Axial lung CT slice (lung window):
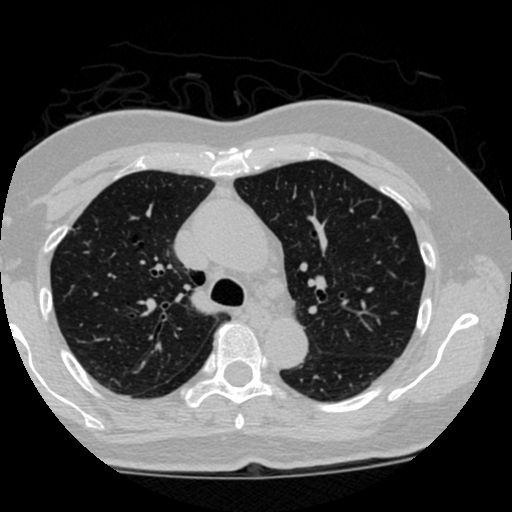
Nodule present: no